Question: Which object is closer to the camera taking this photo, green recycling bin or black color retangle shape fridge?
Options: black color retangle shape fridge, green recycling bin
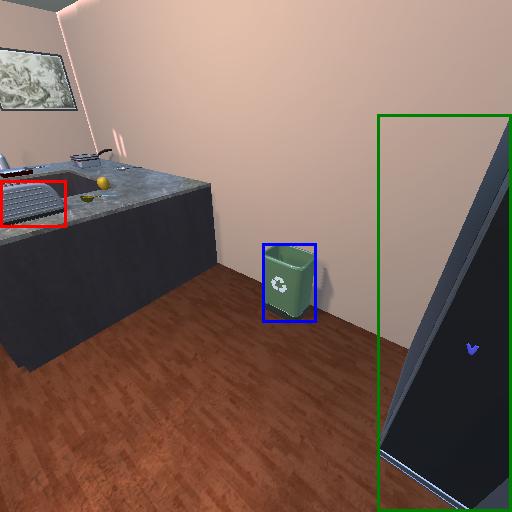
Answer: black color retangle shape fridge